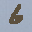
Label: 6